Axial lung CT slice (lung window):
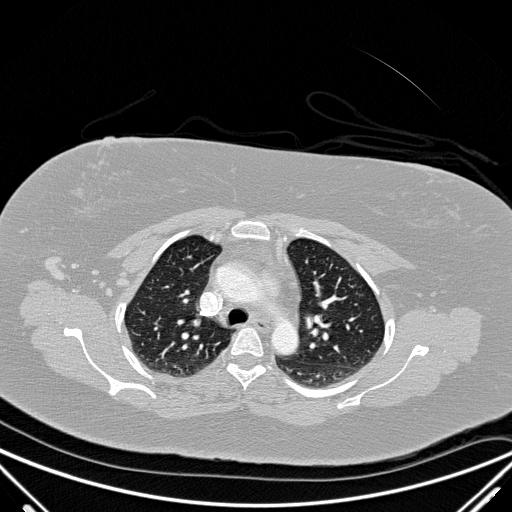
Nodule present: no